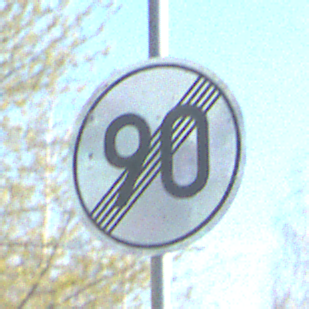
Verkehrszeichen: EndeGeschwindigkeit90
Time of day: MorningAfternoon
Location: Outdoor (Suburban)
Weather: Clear
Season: NotSpecified
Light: Natural